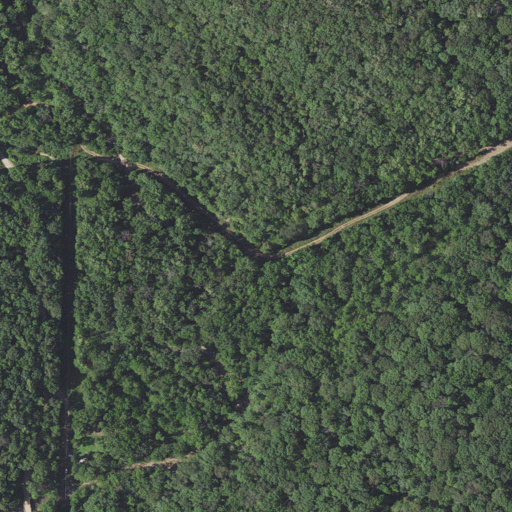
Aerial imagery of valley in Arkansas named Brown Hollow containing deciduous forest, open development, woody wetlands, and low intensity development